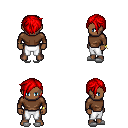
a pixel art fantasy rpg character, male body template, human, dark skin, brown long-sleeve shirt, white pants, red pixie cut hairstyle, bracelets, white slippers, four views (front, back, left, right), 2x2 character sprite sheet, small pixel art, hard edges, no anti-aliasing